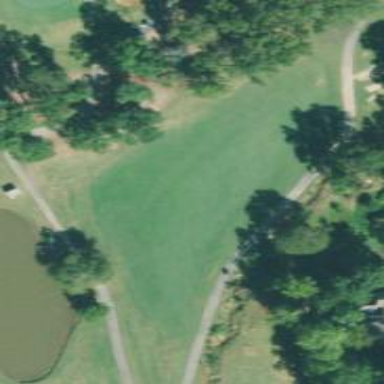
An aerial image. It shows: Golf hole.